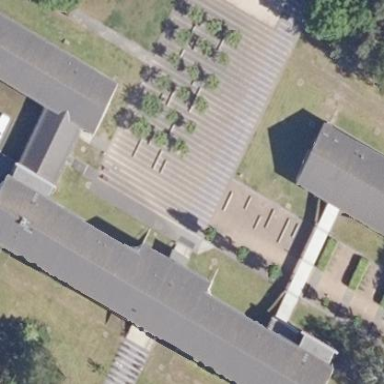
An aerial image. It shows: School building.